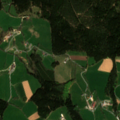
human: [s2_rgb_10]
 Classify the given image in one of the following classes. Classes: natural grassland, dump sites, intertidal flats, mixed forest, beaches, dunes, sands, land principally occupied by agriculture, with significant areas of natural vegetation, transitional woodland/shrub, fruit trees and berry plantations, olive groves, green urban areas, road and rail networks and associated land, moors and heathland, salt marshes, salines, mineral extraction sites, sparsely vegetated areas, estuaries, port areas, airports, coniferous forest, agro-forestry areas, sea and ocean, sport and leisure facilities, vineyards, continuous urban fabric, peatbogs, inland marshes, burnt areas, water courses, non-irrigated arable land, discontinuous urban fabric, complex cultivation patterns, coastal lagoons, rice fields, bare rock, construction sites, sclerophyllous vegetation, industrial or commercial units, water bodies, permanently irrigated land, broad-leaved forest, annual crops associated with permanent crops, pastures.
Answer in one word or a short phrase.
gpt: pastures, complex cultivation patterns, land principally occupied by agriculture, with significant areas of natural vegetation, coniferous forest